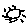
Label: sun